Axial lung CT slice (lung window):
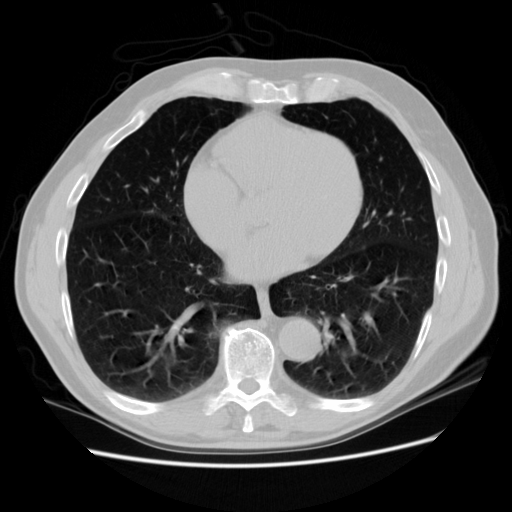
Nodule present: no